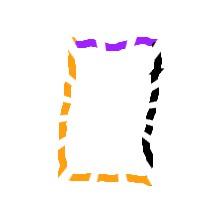
Shape: rectangle